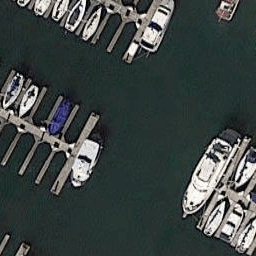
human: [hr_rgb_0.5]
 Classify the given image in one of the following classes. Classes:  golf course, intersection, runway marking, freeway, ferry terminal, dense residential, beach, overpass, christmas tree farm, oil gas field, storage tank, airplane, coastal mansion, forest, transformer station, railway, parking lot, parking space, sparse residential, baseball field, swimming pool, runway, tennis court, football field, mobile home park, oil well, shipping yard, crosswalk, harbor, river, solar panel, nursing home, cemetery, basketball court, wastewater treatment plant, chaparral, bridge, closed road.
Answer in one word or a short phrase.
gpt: harbor